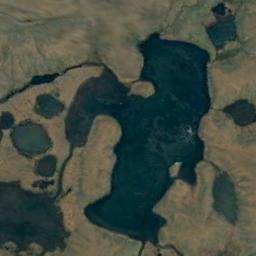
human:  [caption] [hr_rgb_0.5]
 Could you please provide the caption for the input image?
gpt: Some lakes of different sizes lie on a flat ground and the water is deep green .

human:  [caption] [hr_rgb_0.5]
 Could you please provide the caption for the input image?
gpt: On the yellow-brown ground, There is a group of irregular blue-green lakes with sparse green vegetation on the ground .

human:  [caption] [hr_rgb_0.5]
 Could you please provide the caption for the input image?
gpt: There are many lakes of different shapes and sizes .

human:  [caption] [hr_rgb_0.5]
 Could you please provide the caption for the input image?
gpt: The lake is irregular in shape .

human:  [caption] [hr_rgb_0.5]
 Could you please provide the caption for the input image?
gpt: There are some lakes with brown bare land around .